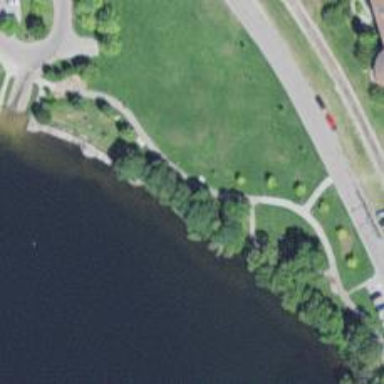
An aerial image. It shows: Path.